Field crop: maize
Growth stage: 2
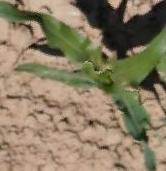
Species: maize